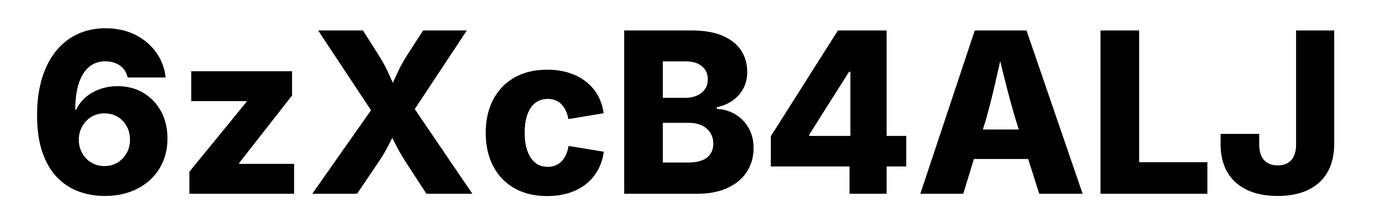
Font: Inter_ExtraBold